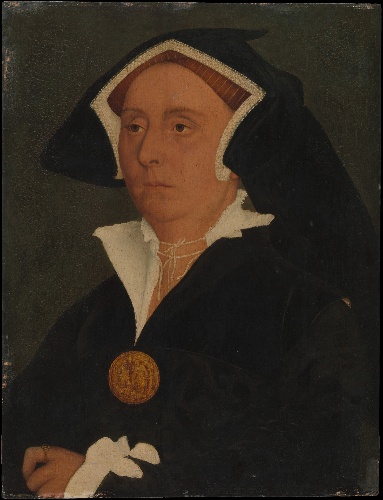
Title: Lady Rich (Elizabeth Jenks, died 1558)
Artist: Hans Holbein the Younger
Date: ca. 1540
Object type: Painting
Classification: Paintings
Medium: Oil and gold on oak
Dimensions: 17 1/2 x 13 3/8 in. (44.5 x 34 cm)
Department: European Paintings
Credit line: Bequest of Benjamin Altman, 1913
Accession year: 1914
Repository: Metropolitan Museum of Art, New York, NY
Tags: Portraits|Women